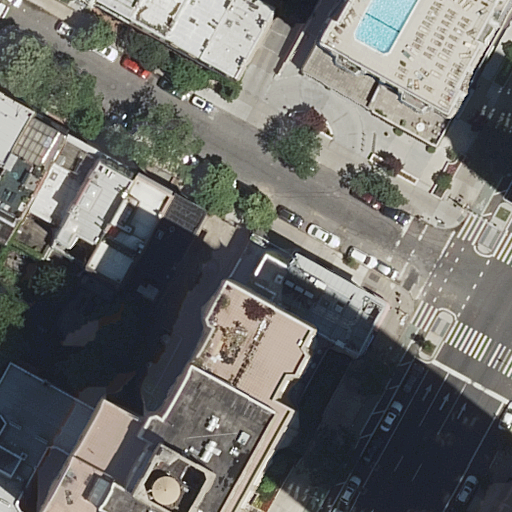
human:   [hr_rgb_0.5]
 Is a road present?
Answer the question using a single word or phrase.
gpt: yes

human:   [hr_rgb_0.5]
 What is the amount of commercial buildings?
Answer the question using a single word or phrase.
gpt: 0

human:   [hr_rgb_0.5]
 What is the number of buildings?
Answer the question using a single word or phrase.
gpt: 15

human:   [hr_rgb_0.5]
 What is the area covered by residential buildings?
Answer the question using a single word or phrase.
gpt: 2879m2

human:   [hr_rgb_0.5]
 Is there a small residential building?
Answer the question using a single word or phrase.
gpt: yes

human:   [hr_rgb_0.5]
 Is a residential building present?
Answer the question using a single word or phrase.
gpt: yes

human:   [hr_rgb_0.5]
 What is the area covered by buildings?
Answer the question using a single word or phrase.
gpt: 2879m2

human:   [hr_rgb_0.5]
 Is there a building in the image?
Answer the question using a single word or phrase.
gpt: yes

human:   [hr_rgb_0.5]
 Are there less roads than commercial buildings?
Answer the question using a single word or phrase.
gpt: no

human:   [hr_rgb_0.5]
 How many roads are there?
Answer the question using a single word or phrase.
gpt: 4

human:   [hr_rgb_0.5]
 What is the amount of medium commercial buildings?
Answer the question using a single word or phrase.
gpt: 0

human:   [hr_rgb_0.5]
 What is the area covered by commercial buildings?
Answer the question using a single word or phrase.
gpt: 0m2

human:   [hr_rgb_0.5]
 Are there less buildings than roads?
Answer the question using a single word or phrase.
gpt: no

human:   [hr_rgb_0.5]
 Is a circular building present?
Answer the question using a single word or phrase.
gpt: no

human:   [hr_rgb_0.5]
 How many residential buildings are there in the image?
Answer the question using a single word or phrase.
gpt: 15

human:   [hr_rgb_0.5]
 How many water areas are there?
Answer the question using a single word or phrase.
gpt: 0

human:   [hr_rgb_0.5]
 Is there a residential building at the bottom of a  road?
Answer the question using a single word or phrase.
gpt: yes

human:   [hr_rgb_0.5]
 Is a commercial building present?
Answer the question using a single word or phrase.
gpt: no

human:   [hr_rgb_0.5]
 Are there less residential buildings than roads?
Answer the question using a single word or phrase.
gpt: no

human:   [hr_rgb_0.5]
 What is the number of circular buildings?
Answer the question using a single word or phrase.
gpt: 0

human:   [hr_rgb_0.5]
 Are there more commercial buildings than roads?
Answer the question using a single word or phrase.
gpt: no

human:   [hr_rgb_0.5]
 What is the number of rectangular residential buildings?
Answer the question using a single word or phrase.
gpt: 12

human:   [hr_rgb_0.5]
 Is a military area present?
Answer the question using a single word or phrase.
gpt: no

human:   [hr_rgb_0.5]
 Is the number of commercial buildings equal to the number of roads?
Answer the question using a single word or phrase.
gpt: no

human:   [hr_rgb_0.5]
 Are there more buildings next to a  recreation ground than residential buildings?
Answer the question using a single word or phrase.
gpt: no

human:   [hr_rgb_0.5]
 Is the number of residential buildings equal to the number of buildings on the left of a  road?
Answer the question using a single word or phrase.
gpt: no

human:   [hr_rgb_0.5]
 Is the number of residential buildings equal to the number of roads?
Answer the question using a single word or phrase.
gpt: no

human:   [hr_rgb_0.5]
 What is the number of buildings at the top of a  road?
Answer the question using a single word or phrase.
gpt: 12

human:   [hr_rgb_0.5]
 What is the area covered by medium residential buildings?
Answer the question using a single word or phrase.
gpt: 1337m2

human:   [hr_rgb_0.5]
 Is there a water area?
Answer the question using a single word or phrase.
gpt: no

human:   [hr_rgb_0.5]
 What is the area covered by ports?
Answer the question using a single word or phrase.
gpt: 0m2

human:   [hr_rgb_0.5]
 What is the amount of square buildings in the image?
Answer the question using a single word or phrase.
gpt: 0

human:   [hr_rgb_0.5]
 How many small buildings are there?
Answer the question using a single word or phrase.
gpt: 6

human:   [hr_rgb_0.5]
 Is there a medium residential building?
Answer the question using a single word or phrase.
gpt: yes

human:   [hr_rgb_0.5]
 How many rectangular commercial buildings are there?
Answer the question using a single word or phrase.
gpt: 0

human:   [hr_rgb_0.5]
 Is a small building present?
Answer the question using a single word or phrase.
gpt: yes

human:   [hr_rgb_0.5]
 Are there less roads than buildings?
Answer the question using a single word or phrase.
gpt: yes

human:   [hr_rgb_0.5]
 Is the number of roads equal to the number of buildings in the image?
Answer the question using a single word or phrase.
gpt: no

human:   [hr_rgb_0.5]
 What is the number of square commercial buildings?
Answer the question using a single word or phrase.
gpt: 0

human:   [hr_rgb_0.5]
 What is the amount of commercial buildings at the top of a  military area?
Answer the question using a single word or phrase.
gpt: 0

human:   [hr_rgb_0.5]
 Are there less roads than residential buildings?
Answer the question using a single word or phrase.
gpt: yes

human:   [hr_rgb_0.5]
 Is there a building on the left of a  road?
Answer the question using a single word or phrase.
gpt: yes

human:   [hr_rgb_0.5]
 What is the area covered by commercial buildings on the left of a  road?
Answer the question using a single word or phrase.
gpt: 0m2

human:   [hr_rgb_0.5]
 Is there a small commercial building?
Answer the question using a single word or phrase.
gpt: no

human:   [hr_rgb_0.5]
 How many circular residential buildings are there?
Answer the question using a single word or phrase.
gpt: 0

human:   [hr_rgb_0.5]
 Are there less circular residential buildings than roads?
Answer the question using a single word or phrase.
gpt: yes

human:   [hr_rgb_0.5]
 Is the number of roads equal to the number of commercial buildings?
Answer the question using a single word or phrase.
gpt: no

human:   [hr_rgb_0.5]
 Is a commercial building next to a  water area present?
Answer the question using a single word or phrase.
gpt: no

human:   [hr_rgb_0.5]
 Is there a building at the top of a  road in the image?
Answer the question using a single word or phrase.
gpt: yes

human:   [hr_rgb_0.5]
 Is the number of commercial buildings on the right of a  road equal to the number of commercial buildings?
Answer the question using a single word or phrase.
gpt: yes

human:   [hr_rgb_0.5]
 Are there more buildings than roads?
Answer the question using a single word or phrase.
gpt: yes

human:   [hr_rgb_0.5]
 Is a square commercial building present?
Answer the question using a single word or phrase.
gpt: no

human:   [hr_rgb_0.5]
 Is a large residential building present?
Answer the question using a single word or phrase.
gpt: yes

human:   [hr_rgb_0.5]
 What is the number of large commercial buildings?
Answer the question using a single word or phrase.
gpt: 0

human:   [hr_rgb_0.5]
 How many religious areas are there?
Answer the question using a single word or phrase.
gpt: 0

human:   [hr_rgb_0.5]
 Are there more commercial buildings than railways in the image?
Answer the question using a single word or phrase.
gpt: no

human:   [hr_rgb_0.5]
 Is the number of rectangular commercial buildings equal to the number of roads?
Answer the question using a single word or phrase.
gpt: no

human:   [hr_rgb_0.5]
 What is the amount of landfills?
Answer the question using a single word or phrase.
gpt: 0

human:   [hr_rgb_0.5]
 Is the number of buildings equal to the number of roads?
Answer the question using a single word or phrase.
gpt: no

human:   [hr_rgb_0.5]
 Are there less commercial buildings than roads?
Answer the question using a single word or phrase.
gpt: yes

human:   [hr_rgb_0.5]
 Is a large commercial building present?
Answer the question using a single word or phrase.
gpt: no

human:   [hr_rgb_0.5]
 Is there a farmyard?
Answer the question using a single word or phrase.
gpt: no

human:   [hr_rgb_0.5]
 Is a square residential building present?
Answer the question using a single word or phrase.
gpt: no

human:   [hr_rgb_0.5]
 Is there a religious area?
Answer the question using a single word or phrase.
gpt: no